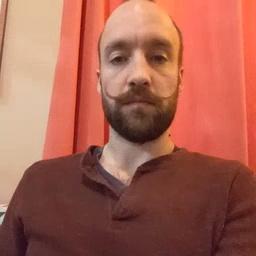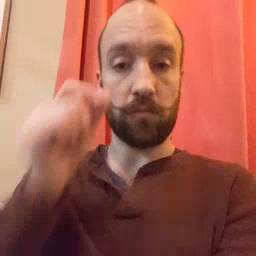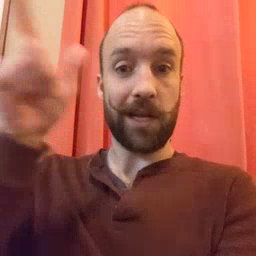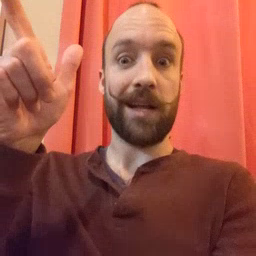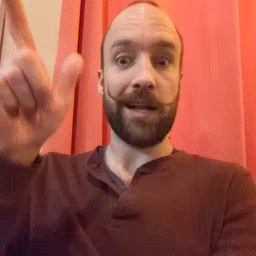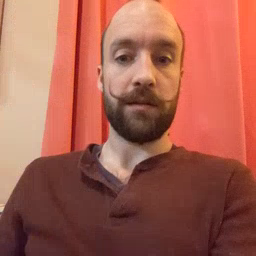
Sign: wake